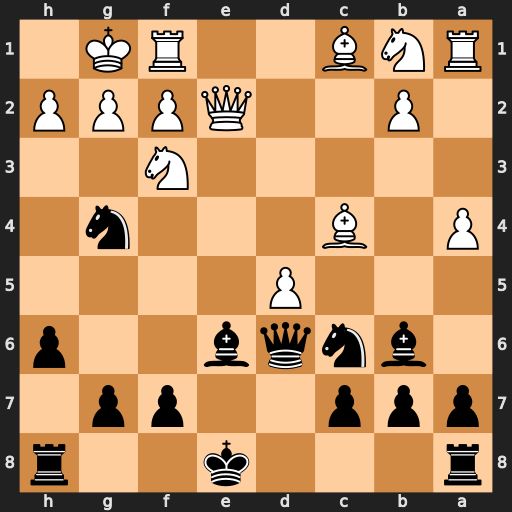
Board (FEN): r3k2r/ppp2pp1/1bnqb2p/3P4/P1B3n1/5N2/1P2QPPP/RNB2RK1
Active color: b
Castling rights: kq
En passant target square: -
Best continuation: Nd4 g3 Nxe2+